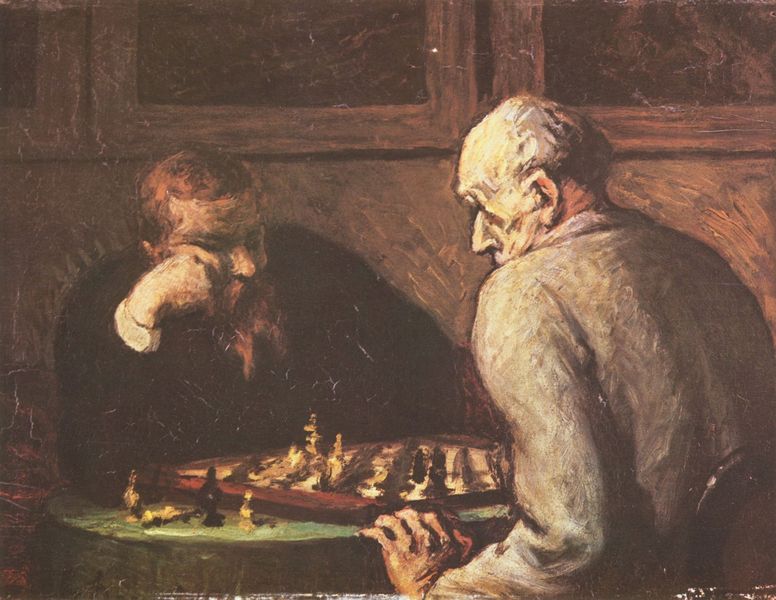
Titel: Schachspieler
Künstler: Honoré Daumier
Standort: Paris
Institution: Musée du Petit Palais
Schlagwörter: dunkel, gemälde, hand, kopf, mann, schatten, weiß, grün, sitzen, abend, braun, ellbogen, fenster, finger, frisur, geste, grau, haar, hell, hintergrund, licht, männer, nacht, nase, ohr, profil, raum, rücken, schwarz, stirn, stuhl, stützen, szene, tisch, zimmer, rot, herren, schachbrett, alt, bart, jacke, jung, wand, alte, arm, augen, gesicht, rahmen, vollbart, bildnis, hände, innenraum, portrait, porträt, tischdecke, öl, pastos, haare, interieur, mantel, sitzend, decke, genre, wangen, bilder, spieler, zwei, alter mann, hang, risse, zug, mauer, violett, figuren, matt, ölgemälde, könig, duktus, spielen, nachdenklich, wange, knöchel, gedanken, nachdenken, bauer, rothaarig, spiel, doppelportrait, alter, denken, gestützt, fensterrahmen, porträts, brett, faust, denker, gestik, manschette, schach, bildnisse, halbglatze, daumier, dunke, firnis, nimbus, rotblond, aufgestützt, nachdenkend, backe, königin, erwachsen, vertäfelung, pinselspuren, spannung, überlegen, alte männer, süster, spielbrett, brettspiel, schachfiguren, schachspiel, schachspieler, rotbart, springer, einschätzen, spielzug